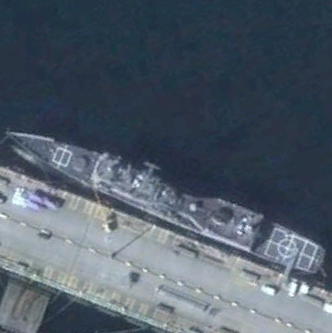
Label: cruiser